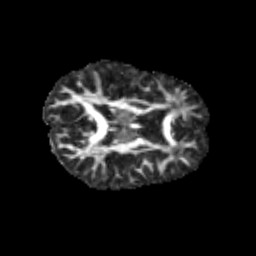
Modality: FA
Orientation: axial
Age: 12
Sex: female
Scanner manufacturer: siemens
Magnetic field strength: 3 T
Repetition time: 3.8 s
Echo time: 0.07 s